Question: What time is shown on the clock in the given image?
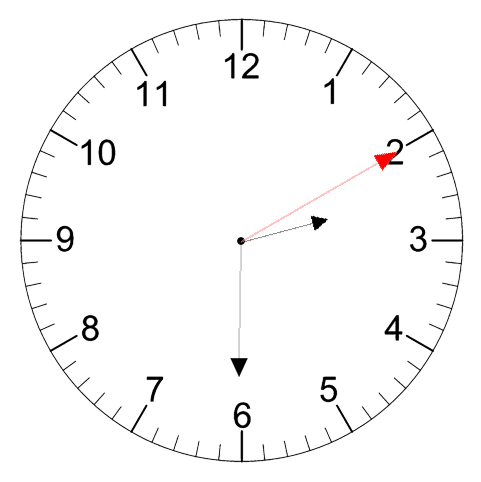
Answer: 02:30:10